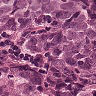
Metastatic tissue present: yes